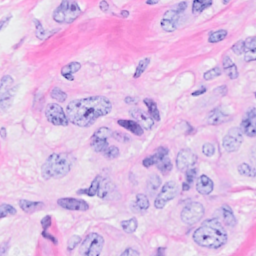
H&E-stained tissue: Breast